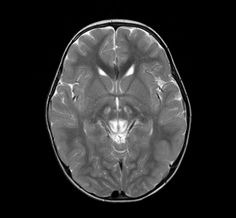
Label: notumor